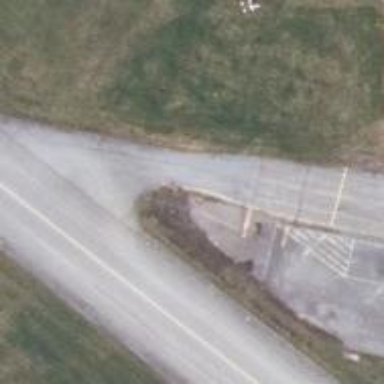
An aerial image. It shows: View of taxiway at the airport.